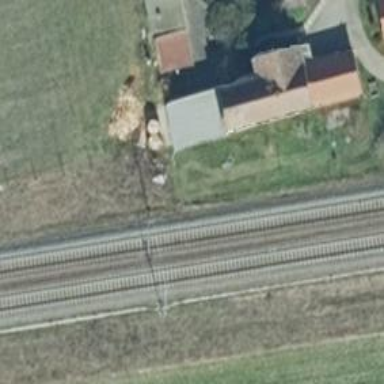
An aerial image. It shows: Railway milestone with catenary mast.